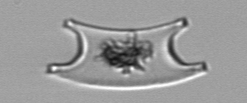
Label: Eucampia